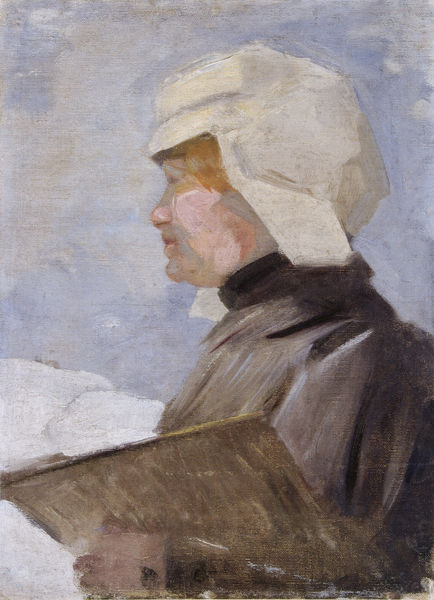
Titel: Bildnis Maria Franck mit Palette
Künstler: Franz Marc
Standort: München
Institution: Städtische Galerie im Lenbachhaus
Schlagwörter: berg, blau, gemälde, hand, himmel, mann, schatten, umhang, weiß, wolken, braun, frau, grau, hell, hut, licht, mund, nase, profil, schwarz, blick, rot, schnee, wolke, expressionismus, haube, malerei, anzug, blond, jacke, kappe, mütze, augen, blass, gesicht, halten, kragen, mensch, portrait, porträt, öl, kalt, pastos, auge, haare, mantel, person, kinn, lippen, rosa, hellblau, kopfbedeckung, studie, farbe, lila, winter, blue, hat, white, tafel, black, face, hair, manet, nose, maler, malerin, platte, ring, abgewandt, buch, religion, acryl, groß, brett, seite, nonne, künstlerin, malen, palette, pinselstrich, heft, profile, seitenprofil, schreiben, cloud, clouds, man, sky, head, mönch, snow, block, bonnet, brow, chin, mouth, pullover, human, board, huimmel, klembrett, klemmbrett, vierteldrehung, virteldrehung, eye, fingers, book, lips, flieger, chinese, klappen, kragne, pilot, tray, schneeschaufel, weiße mütze